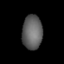
Tissue: lung
Cell type: Others
Senescence score: 0.1671
Nuclear area (px): 669
Mean DAPI intensity: 97.575